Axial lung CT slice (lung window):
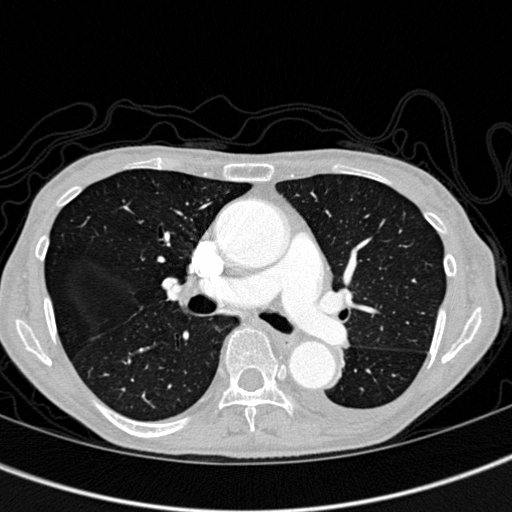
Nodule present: no